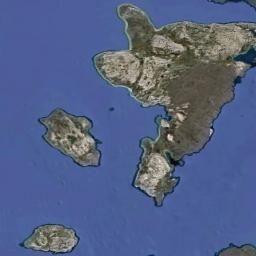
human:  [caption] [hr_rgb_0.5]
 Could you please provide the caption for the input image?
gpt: The archipelago with some islands of different sizes is surrounded by light blue waters .

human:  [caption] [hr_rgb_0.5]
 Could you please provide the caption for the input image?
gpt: Islands are like busts of people .

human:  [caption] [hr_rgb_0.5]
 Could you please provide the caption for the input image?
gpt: There are many islands of different shapes and sizes .

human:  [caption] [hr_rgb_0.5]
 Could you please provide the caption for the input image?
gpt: There are a group of green and yellow-brown islands on the blue sea .

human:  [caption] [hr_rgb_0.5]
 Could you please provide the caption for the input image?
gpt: There are several brown and white island on a blue sea .